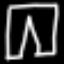
Label: pants